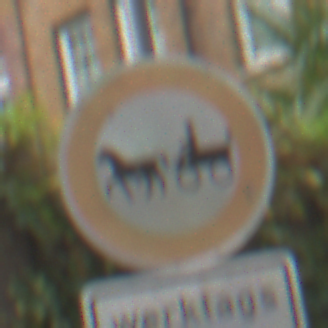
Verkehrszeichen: VerbotGespannfuhrwerke
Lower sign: ZeitangabenMitBeschraenkungAufWochentage7
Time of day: MorningAfternoon
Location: Outdoor (Urban)
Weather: Overcast
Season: NotSpecified
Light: Natural